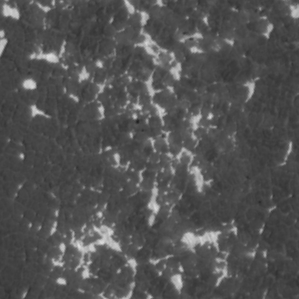
Label: frost